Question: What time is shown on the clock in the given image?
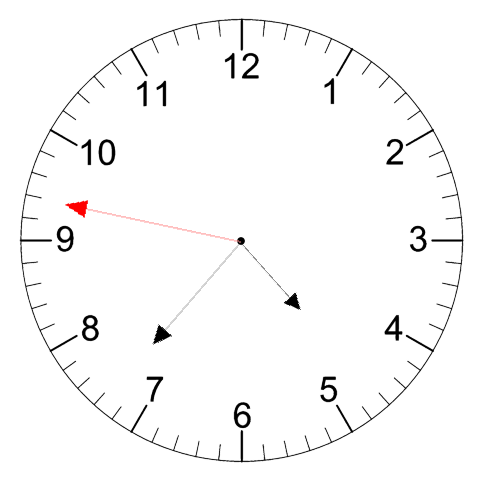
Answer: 04:36:47